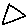
Label: triangle